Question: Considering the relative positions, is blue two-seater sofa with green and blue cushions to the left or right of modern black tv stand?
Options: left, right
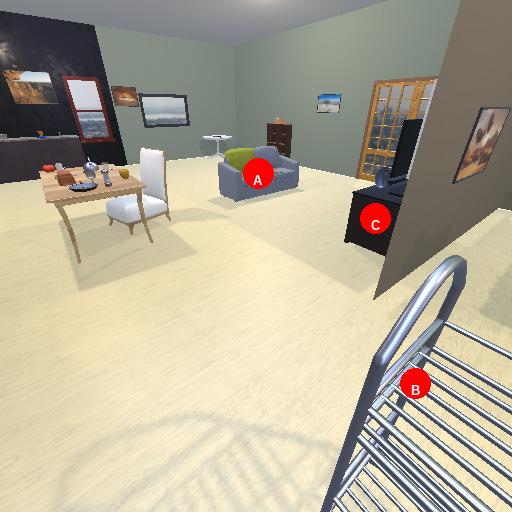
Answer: left